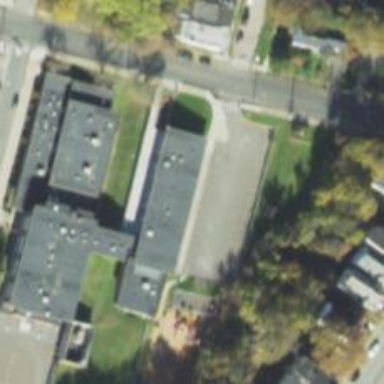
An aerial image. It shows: School.